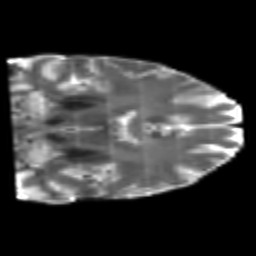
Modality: T2w
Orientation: coronal
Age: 26
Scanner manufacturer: philips
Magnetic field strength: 3 T
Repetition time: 8.56 s
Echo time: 0.1273 s